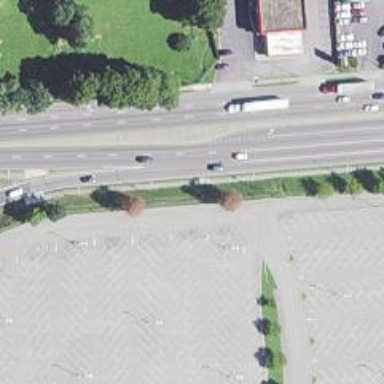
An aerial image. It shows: Asphalt trunk highway.